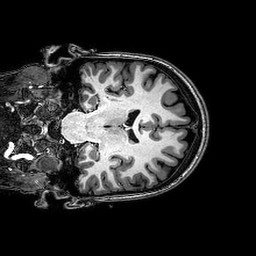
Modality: T1w
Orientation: coronal
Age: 24
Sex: female
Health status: healthy
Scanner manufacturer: philips
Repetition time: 0.008198 s
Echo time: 0.00375 s